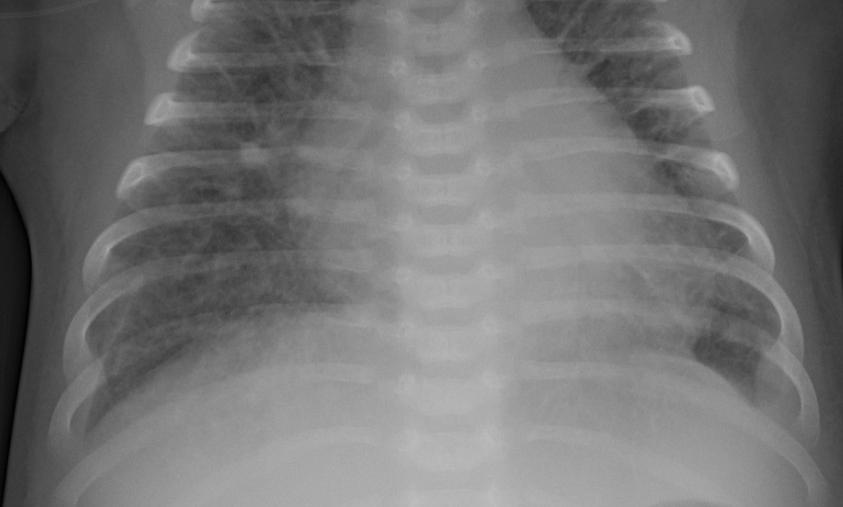
Diagnosis: PNEUMONIA